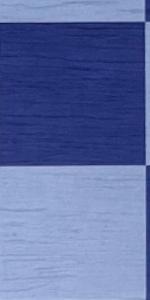
Label: Empty